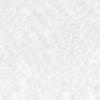
Label: no_change